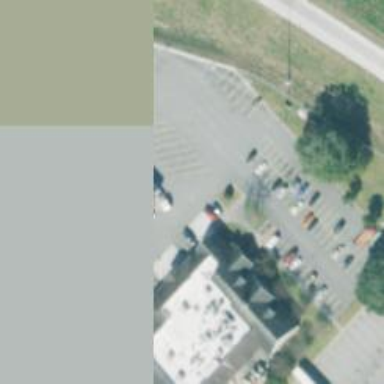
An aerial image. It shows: Convenience store under the retail building.